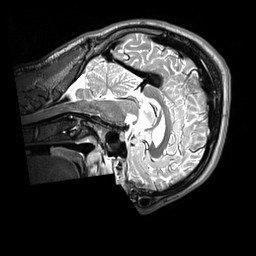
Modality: T2w
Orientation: sagittal
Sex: male
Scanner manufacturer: siemens
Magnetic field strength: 3 T
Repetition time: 3.2 s
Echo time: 0.409 s